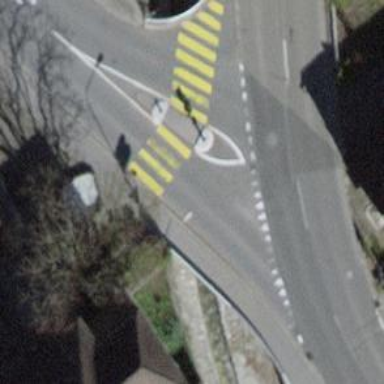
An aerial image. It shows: Zebra crossing on the road.